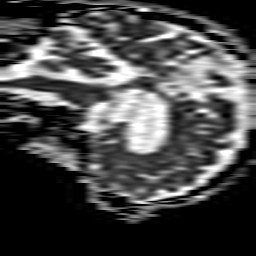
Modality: ADC
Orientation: sagittal
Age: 73
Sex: male
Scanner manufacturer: philips
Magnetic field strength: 1.5 T
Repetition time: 3.646 s
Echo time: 0.09255 s